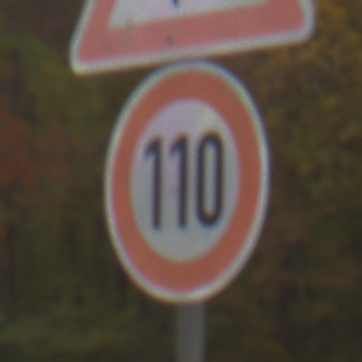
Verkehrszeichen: Geschwindigkeit110
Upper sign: FlugbetriebRechts
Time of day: Midday
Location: Outdoor (Nature)
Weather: Overcast
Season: Autumn
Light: Natural